Field crop: tomato
Growth stage: 1
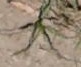
Species: cyperus